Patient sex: F
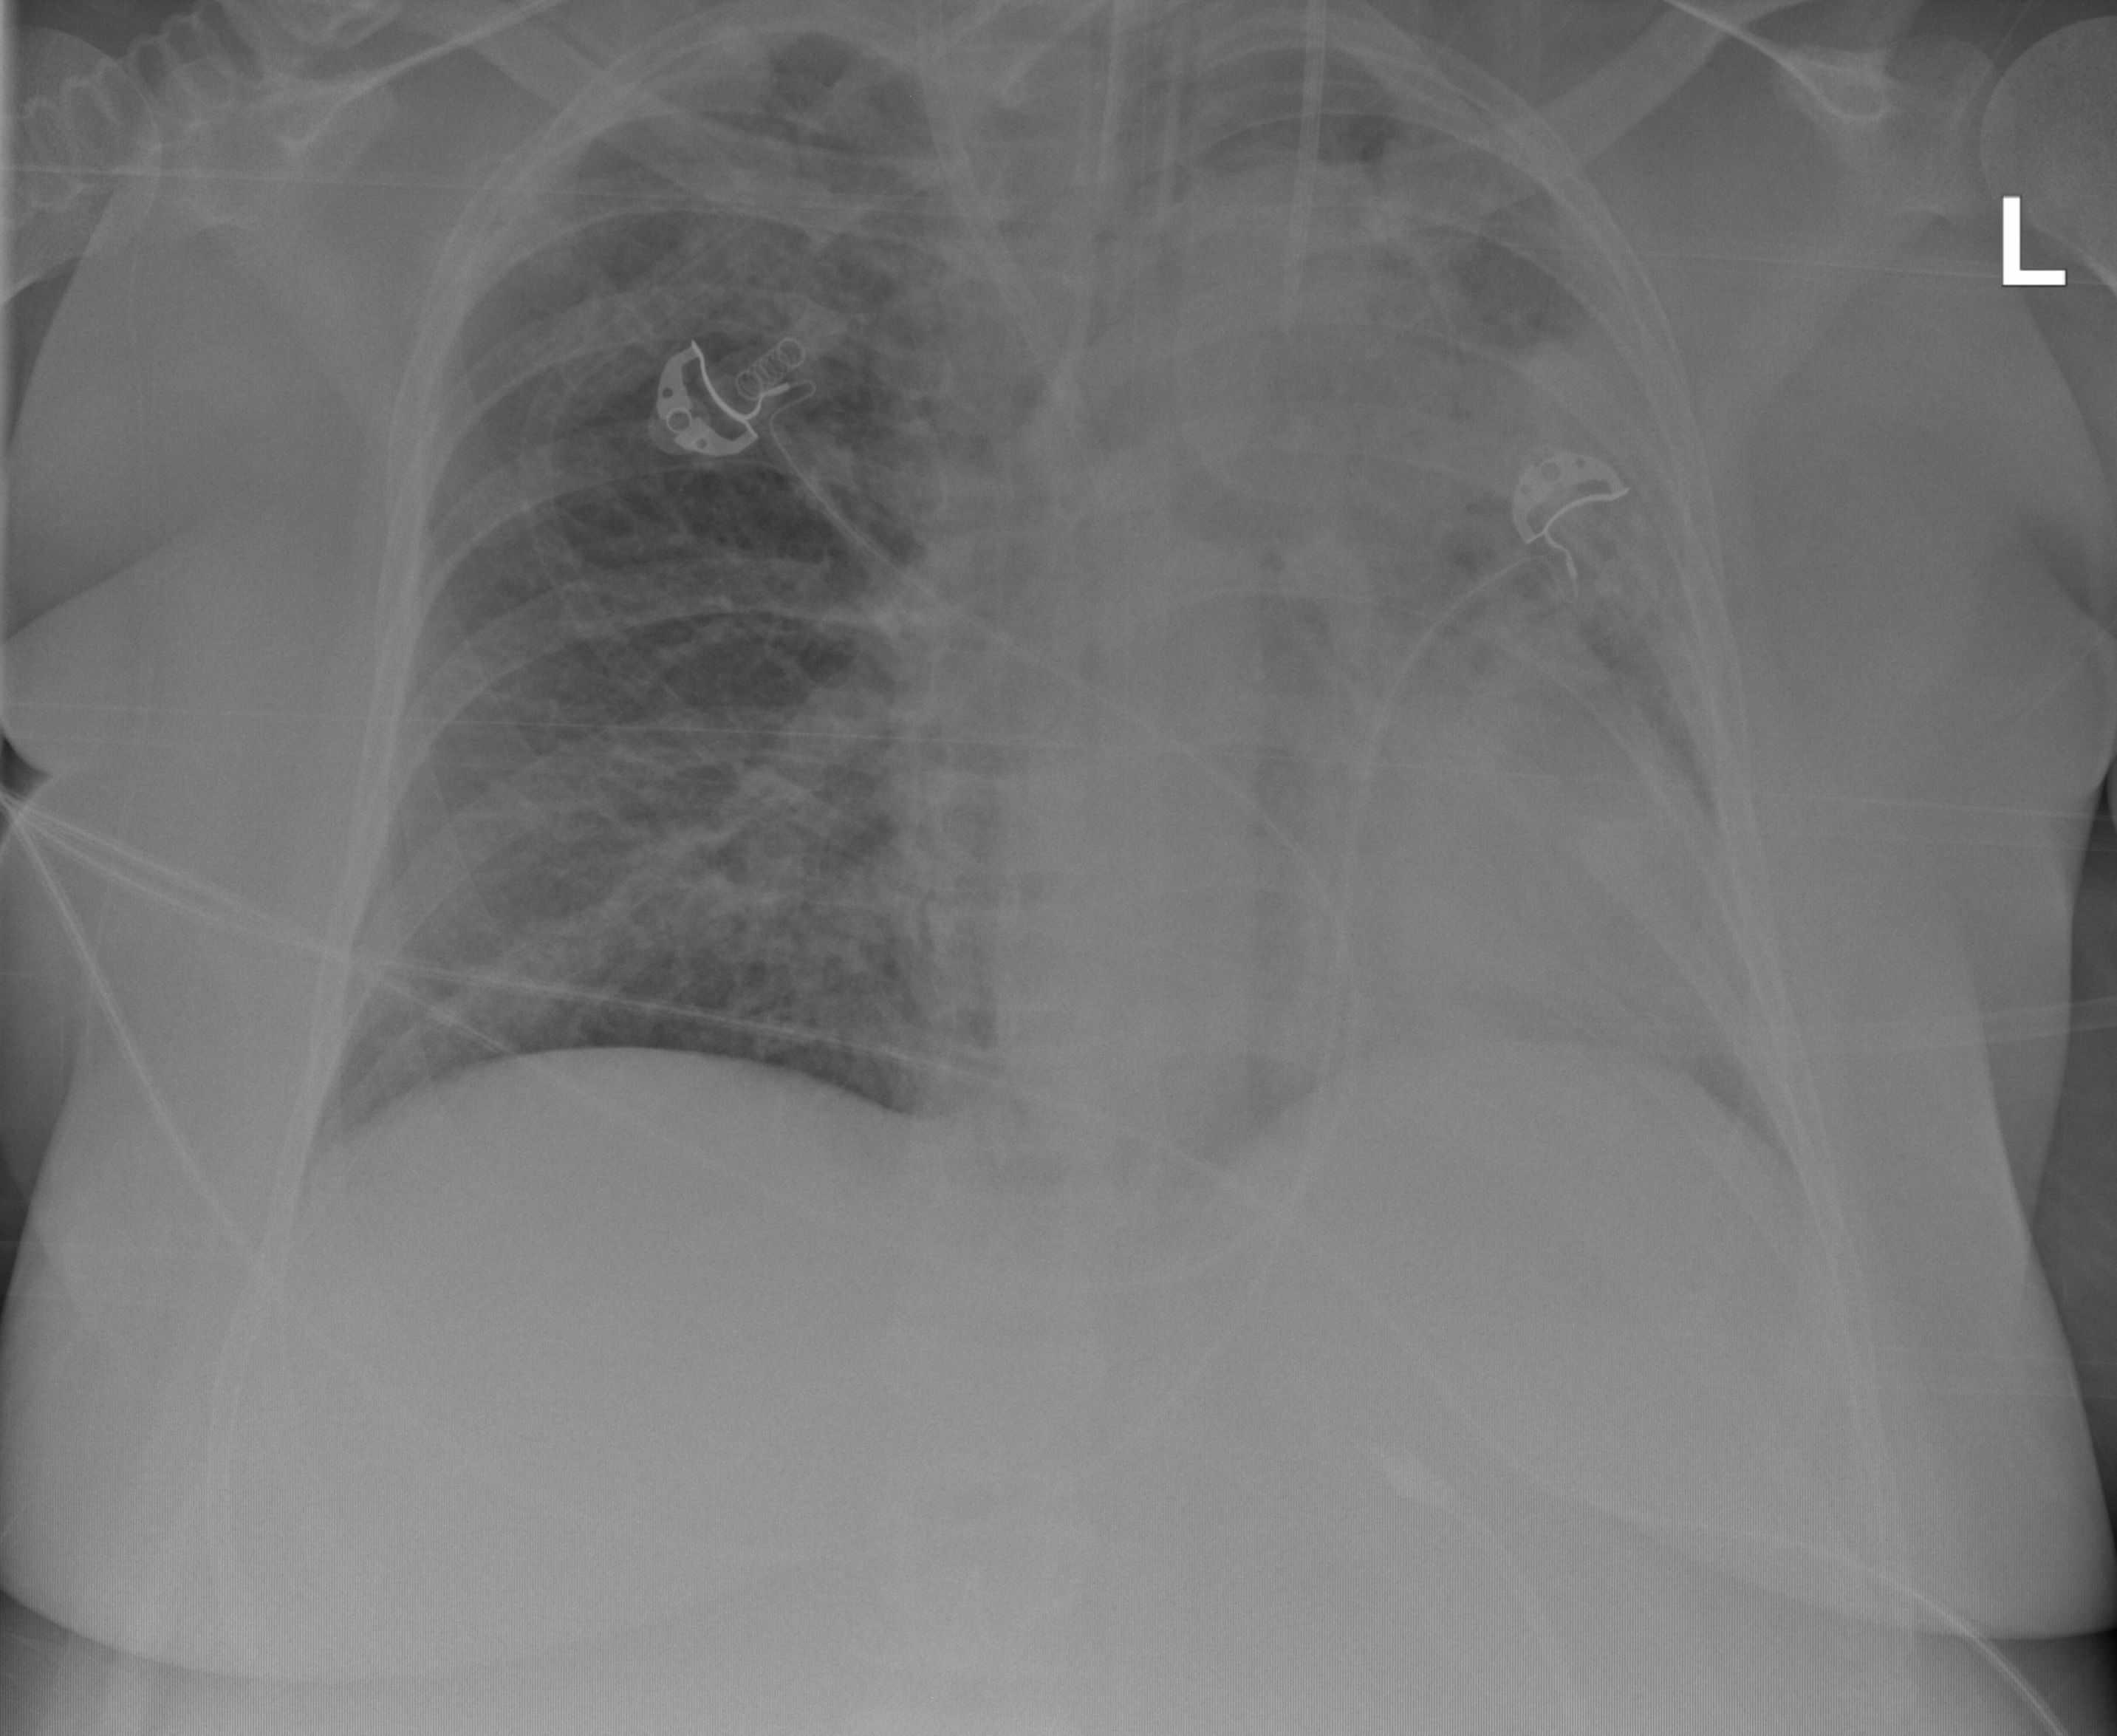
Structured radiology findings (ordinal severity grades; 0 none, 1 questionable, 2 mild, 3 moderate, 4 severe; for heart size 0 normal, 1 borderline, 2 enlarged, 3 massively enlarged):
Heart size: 0
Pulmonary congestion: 1
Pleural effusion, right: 0
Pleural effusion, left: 0
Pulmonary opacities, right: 2
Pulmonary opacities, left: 3
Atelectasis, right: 1
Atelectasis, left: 3